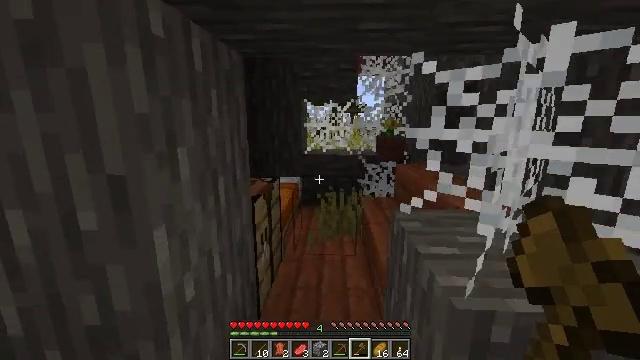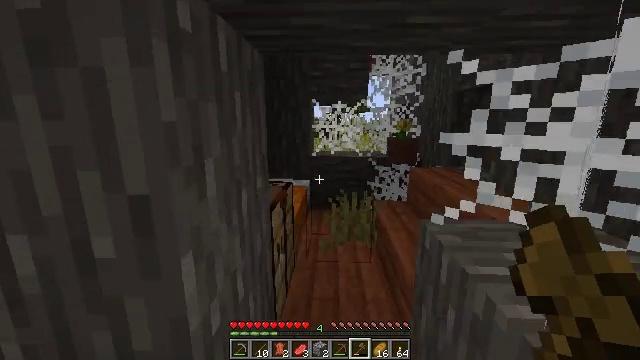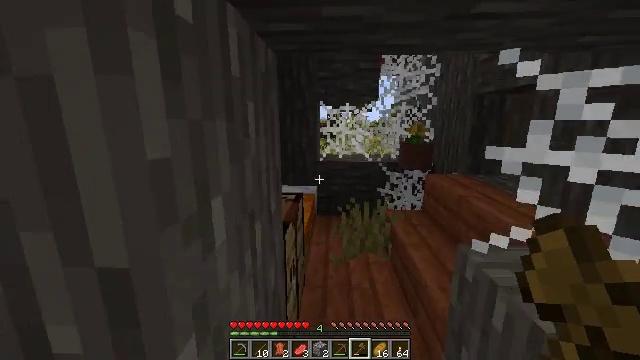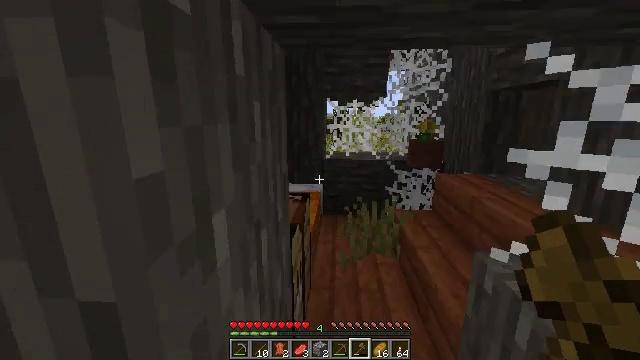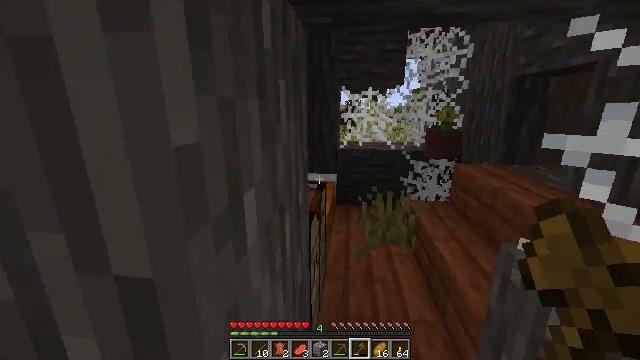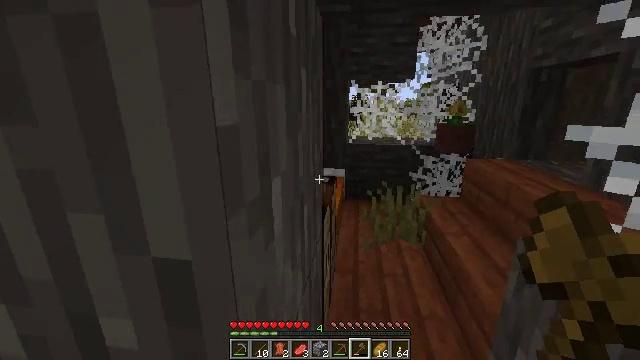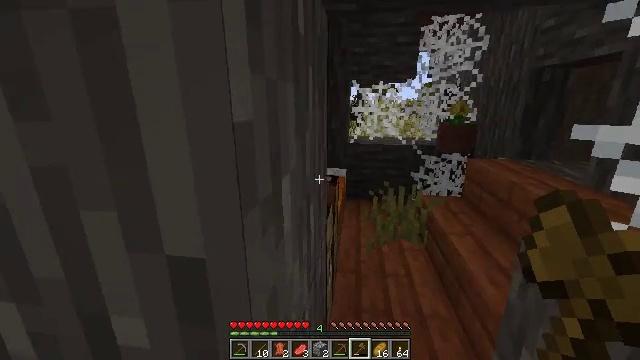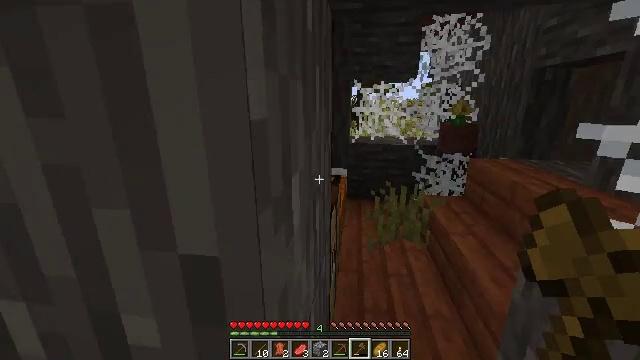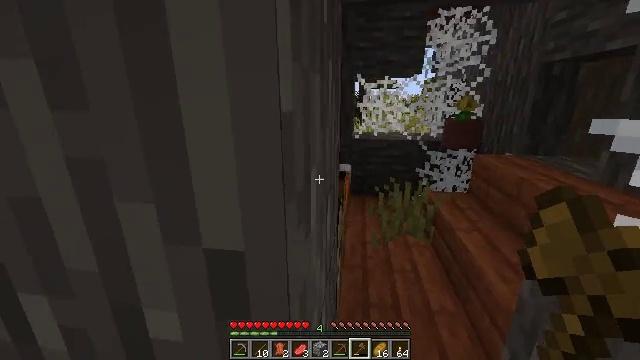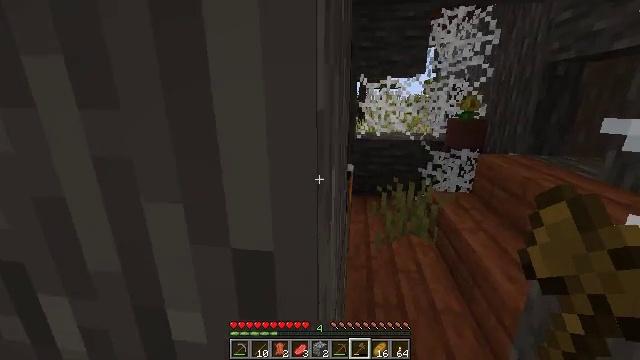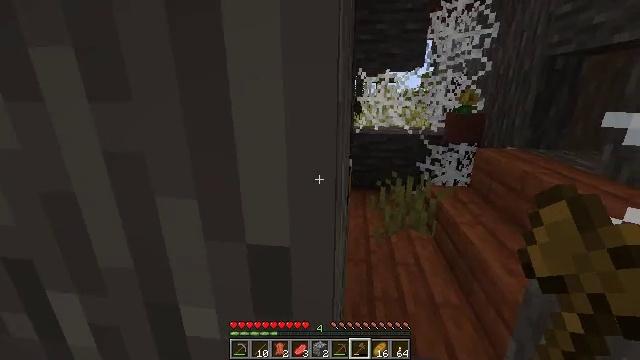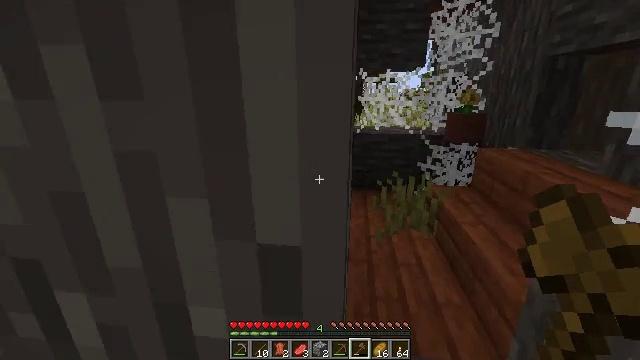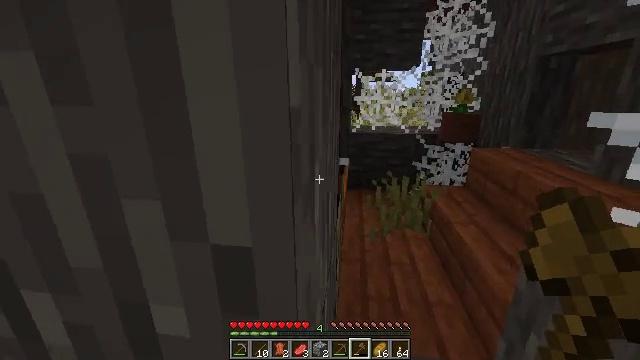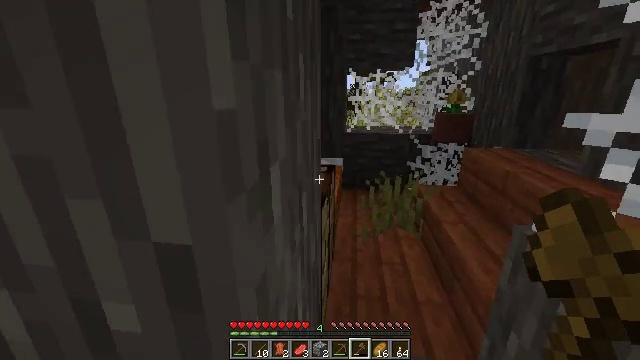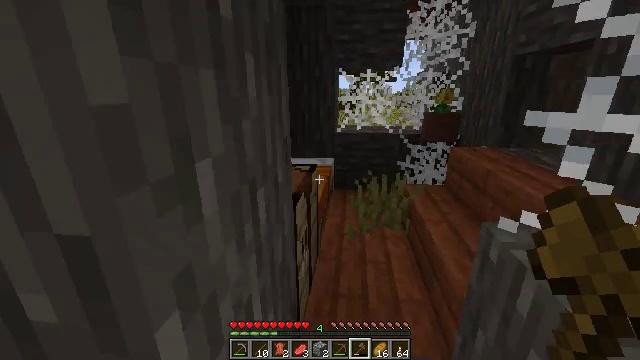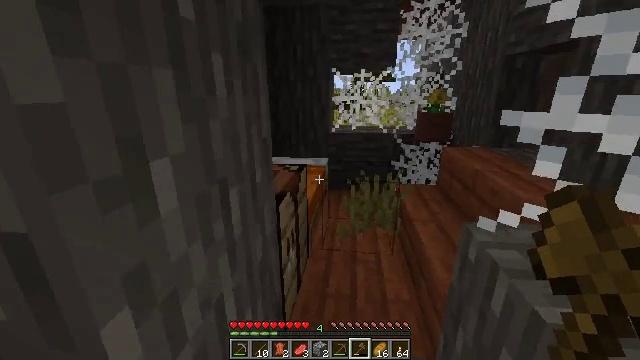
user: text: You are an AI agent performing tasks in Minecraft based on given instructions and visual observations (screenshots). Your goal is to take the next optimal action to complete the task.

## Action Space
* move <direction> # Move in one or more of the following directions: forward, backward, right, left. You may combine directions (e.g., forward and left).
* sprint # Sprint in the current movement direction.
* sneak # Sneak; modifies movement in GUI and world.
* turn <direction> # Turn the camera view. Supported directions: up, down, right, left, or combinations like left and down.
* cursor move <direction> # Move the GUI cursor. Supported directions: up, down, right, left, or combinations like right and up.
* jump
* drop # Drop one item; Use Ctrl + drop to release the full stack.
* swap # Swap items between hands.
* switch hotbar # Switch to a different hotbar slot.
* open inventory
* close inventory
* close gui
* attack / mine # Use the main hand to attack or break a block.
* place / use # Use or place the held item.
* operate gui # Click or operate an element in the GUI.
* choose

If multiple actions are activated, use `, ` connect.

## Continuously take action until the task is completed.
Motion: motion action
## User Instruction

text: Destroy the orange bed to move it.
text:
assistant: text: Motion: move forward
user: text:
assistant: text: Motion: move forward
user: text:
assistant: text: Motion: move forward, turn left
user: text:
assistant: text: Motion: move forward, turn left and down
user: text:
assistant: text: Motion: move forward, turn left and down
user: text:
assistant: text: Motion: move forward
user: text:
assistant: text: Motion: move forward
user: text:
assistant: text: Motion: move forward
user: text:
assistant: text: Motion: move forward
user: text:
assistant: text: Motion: move forward, turn down
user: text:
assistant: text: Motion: no_op
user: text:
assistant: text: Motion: move right
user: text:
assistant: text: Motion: move right
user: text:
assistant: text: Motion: move right
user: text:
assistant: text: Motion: no_op
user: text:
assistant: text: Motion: move forward
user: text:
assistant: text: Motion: move forward
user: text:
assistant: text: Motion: move forward
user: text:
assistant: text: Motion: move forward
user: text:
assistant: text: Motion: move forward
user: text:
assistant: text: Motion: no_op
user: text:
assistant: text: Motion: turn down
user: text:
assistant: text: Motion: turn down
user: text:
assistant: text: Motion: turn down
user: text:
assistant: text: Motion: turn down
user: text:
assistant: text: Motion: no_op
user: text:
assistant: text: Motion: no_op
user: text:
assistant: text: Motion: no_op
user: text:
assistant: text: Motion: no_op
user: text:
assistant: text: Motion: no_op